Question: I have a questioner and I don't know why when printing it's creating a break before the first question.
<URL>

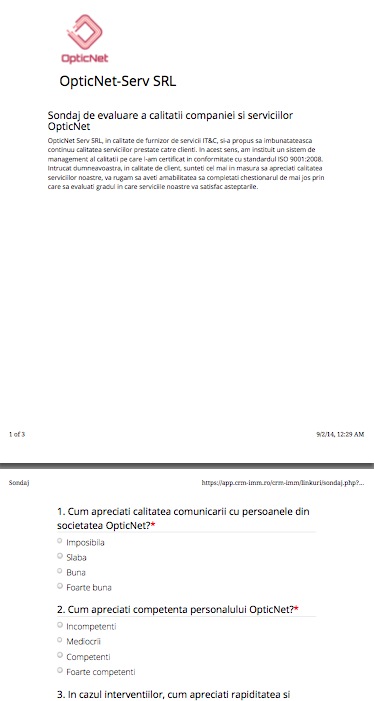
Answer: I was able to resolve the issue by removing the fieldset container that you had everything wrapped in.. Having the fieldset element was causing all of the fields to get grouped together, and since they would not all fit on the first page, they were all being pushed to the second page. By removing the fieldset element, I was able to get Firefox to print the first two questions on page 1 identically to Chrome.
It seems this is not a new problem with Firefox and fieldset not playing nice together as I found an old Bugzilla ticket from 2008 which has persisted and is still being commented on in 2014 <URL>
If retaining the fieldset is important, I found a solution someone else came up with here <URL>
'''
<script type='text/javascript'>
$(window).bind('beforeprint', function(){
$('fieldset').each(
function(item)
{
$(this).replaceWith($('<div class="fieldset">' + this.innerHTML + '</div>'));
}
)
});
$(window).bind('afterprint', function(){
$('.fieldset').each(
function(item)
{
$(this).replaceWith($('<fieldset>' + this.innerHTML + '</fieldset>'));
}
)
});
</script>
'''